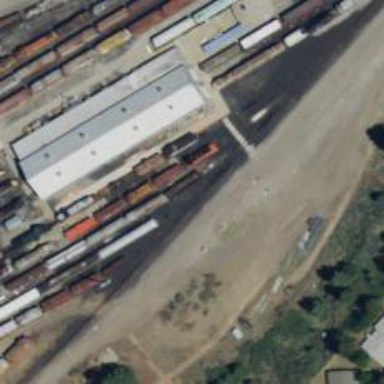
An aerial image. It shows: Preserved rail yard. The area contains preserved railway tracks.